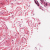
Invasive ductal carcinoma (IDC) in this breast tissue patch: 0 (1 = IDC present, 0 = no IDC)